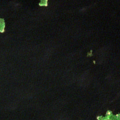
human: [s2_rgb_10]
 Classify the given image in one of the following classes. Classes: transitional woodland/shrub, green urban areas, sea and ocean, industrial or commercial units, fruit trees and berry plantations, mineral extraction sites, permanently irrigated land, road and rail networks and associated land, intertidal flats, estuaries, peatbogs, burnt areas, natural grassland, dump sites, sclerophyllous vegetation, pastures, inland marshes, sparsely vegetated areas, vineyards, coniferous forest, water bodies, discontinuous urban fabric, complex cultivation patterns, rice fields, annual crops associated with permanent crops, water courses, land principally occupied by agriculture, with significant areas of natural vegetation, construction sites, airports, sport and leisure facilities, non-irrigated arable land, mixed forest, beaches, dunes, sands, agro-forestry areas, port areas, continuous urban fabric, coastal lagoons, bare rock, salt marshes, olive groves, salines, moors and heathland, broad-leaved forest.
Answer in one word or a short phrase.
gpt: broad-leaved forest, mixed forest, water bodies